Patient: sex M, age 42
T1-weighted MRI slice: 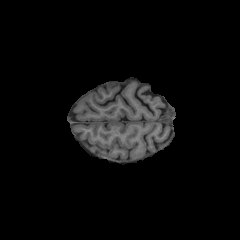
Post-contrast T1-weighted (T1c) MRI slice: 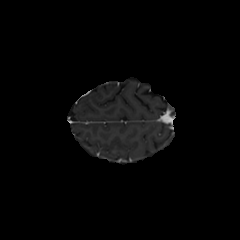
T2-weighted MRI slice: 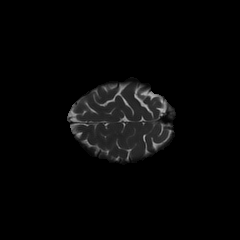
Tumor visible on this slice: no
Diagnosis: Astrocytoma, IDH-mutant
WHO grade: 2